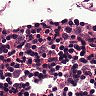
Metastatic tissue present: yes